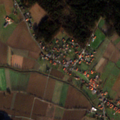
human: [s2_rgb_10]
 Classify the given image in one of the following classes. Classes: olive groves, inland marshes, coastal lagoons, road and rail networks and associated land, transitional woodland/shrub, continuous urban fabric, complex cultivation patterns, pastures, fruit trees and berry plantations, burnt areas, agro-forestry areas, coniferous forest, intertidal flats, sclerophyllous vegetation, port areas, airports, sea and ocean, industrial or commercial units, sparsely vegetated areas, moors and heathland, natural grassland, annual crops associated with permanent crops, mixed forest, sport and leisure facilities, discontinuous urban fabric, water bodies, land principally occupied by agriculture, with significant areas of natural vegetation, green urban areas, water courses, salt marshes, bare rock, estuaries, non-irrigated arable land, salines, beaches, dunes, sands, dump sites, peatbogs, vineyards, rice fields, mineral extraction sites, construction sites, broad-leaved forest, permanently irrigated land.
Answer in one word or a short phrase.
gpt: discontinuous urban fabric, non-irrigated arable land, mixed forest